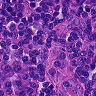
Metastatic tissue present: no